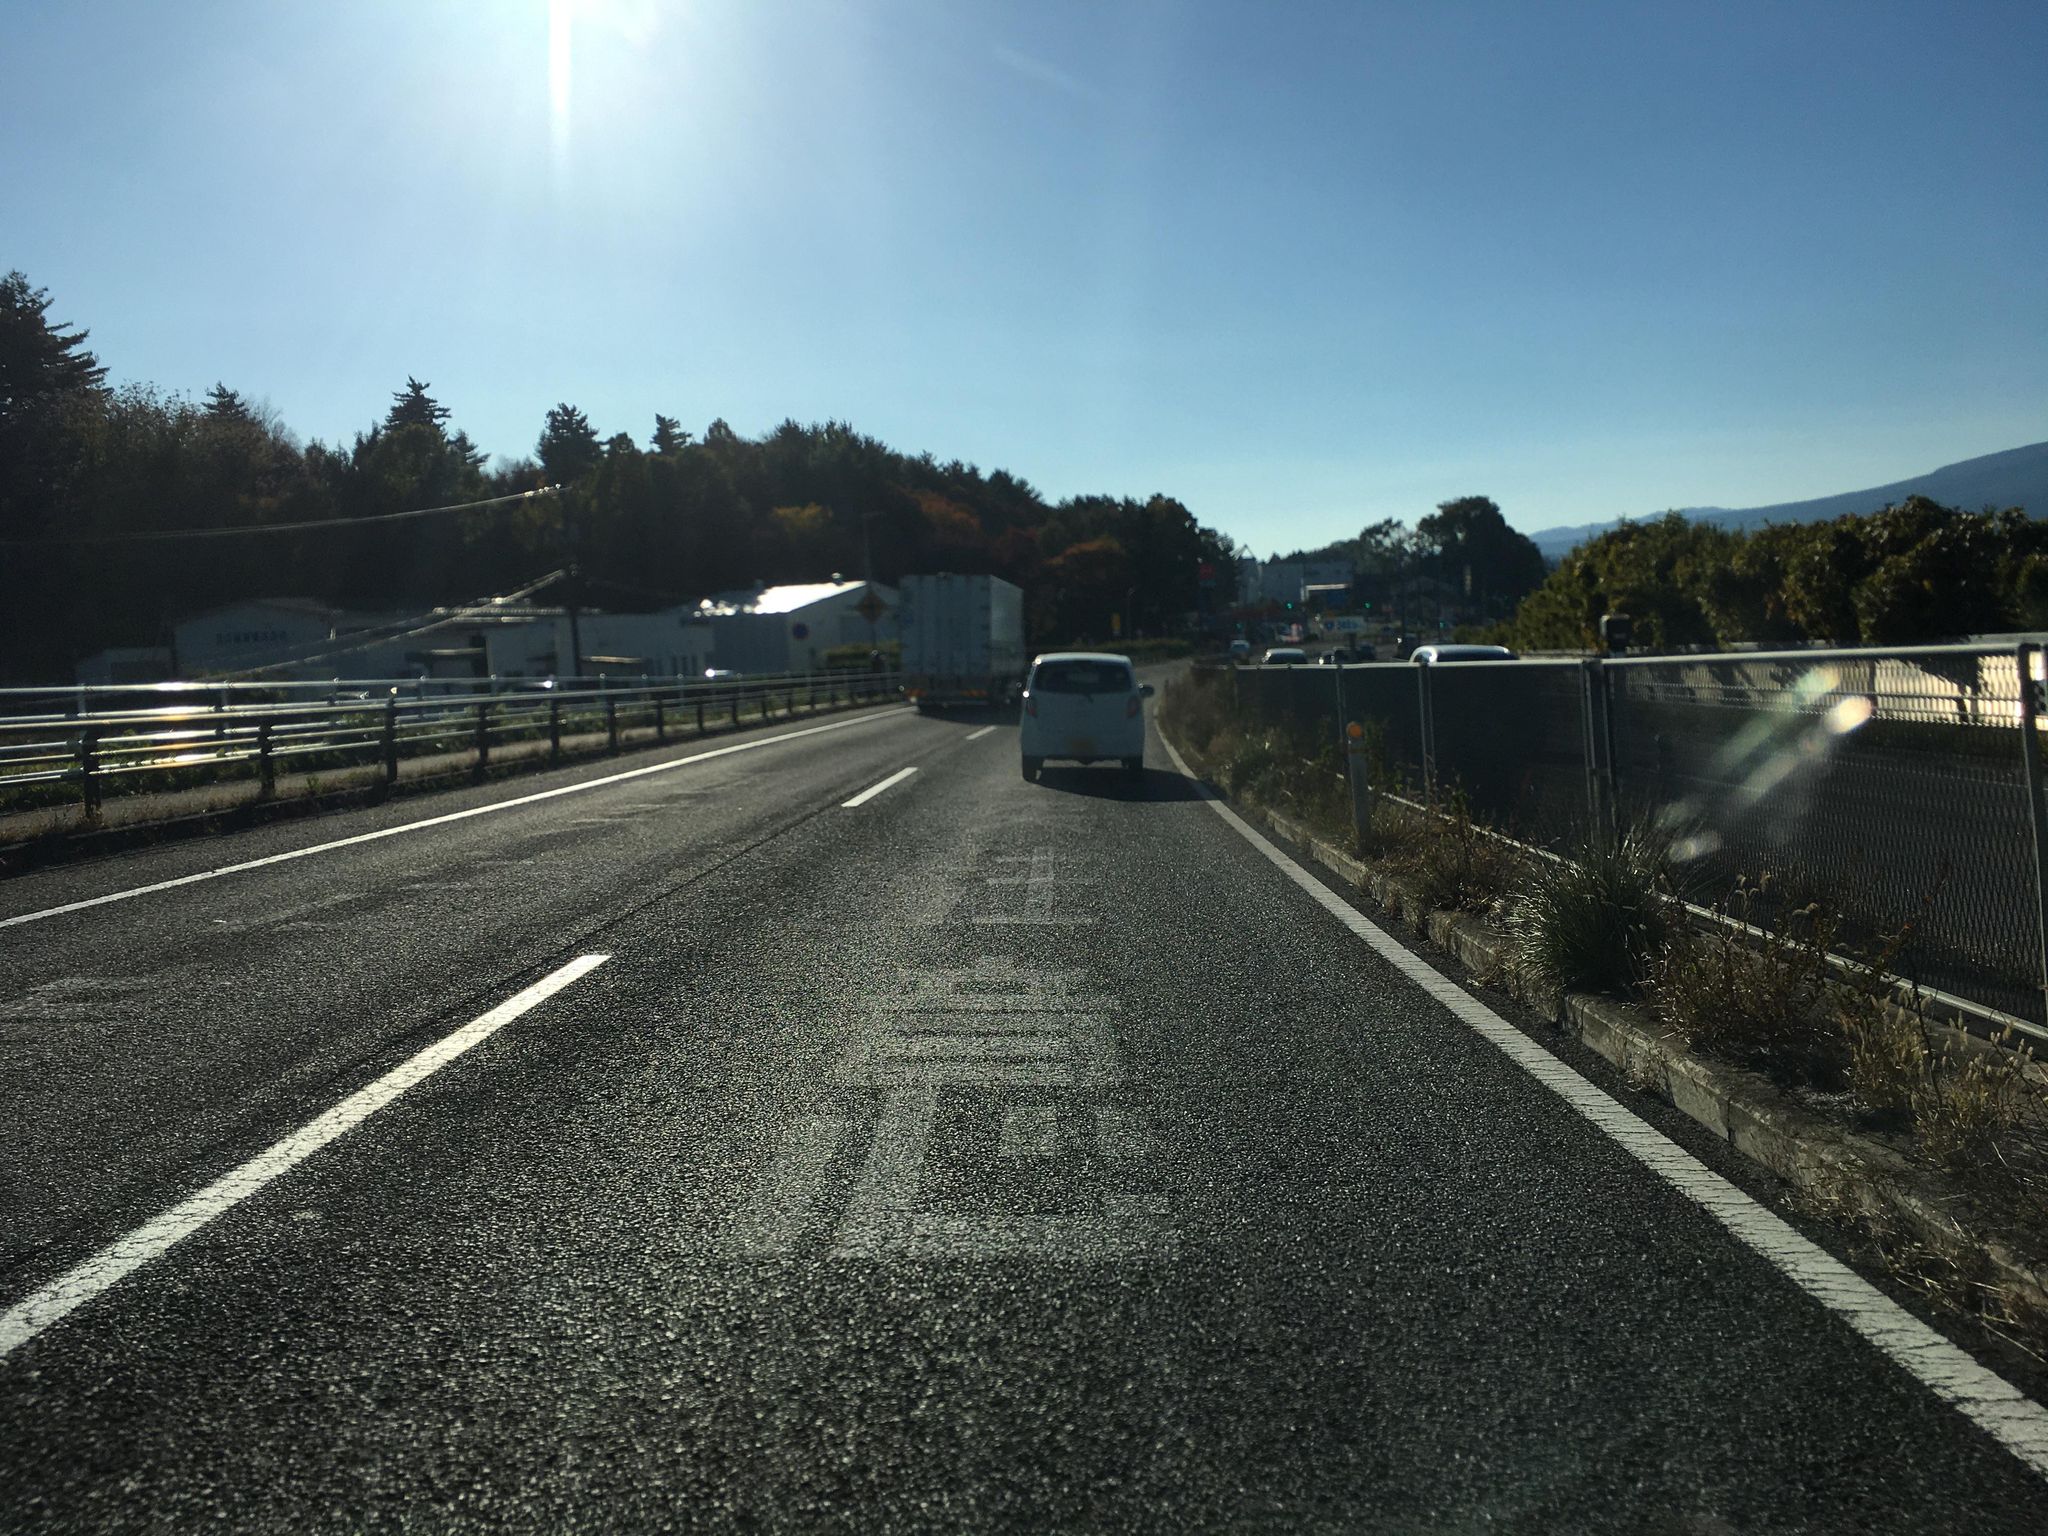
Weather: clear
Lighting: day
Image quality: good
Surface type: driving surface
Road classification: tertiary, unclassified
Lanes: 2.0
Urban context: suburban or peri-urban
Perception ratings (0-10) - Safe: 0.81, Lively: 1.02, Beautiful: 4.21, Boring: 4.04, Depressing: 5.88, Wealthy: 2.43